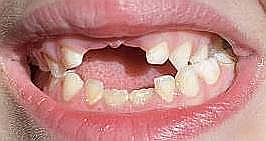
Condition: hypodontia